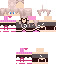
A female human skin with pale skin, wearing blonde long hair dressed in a blue tshirt and black pants, featuring a closed mouth.